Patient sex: M
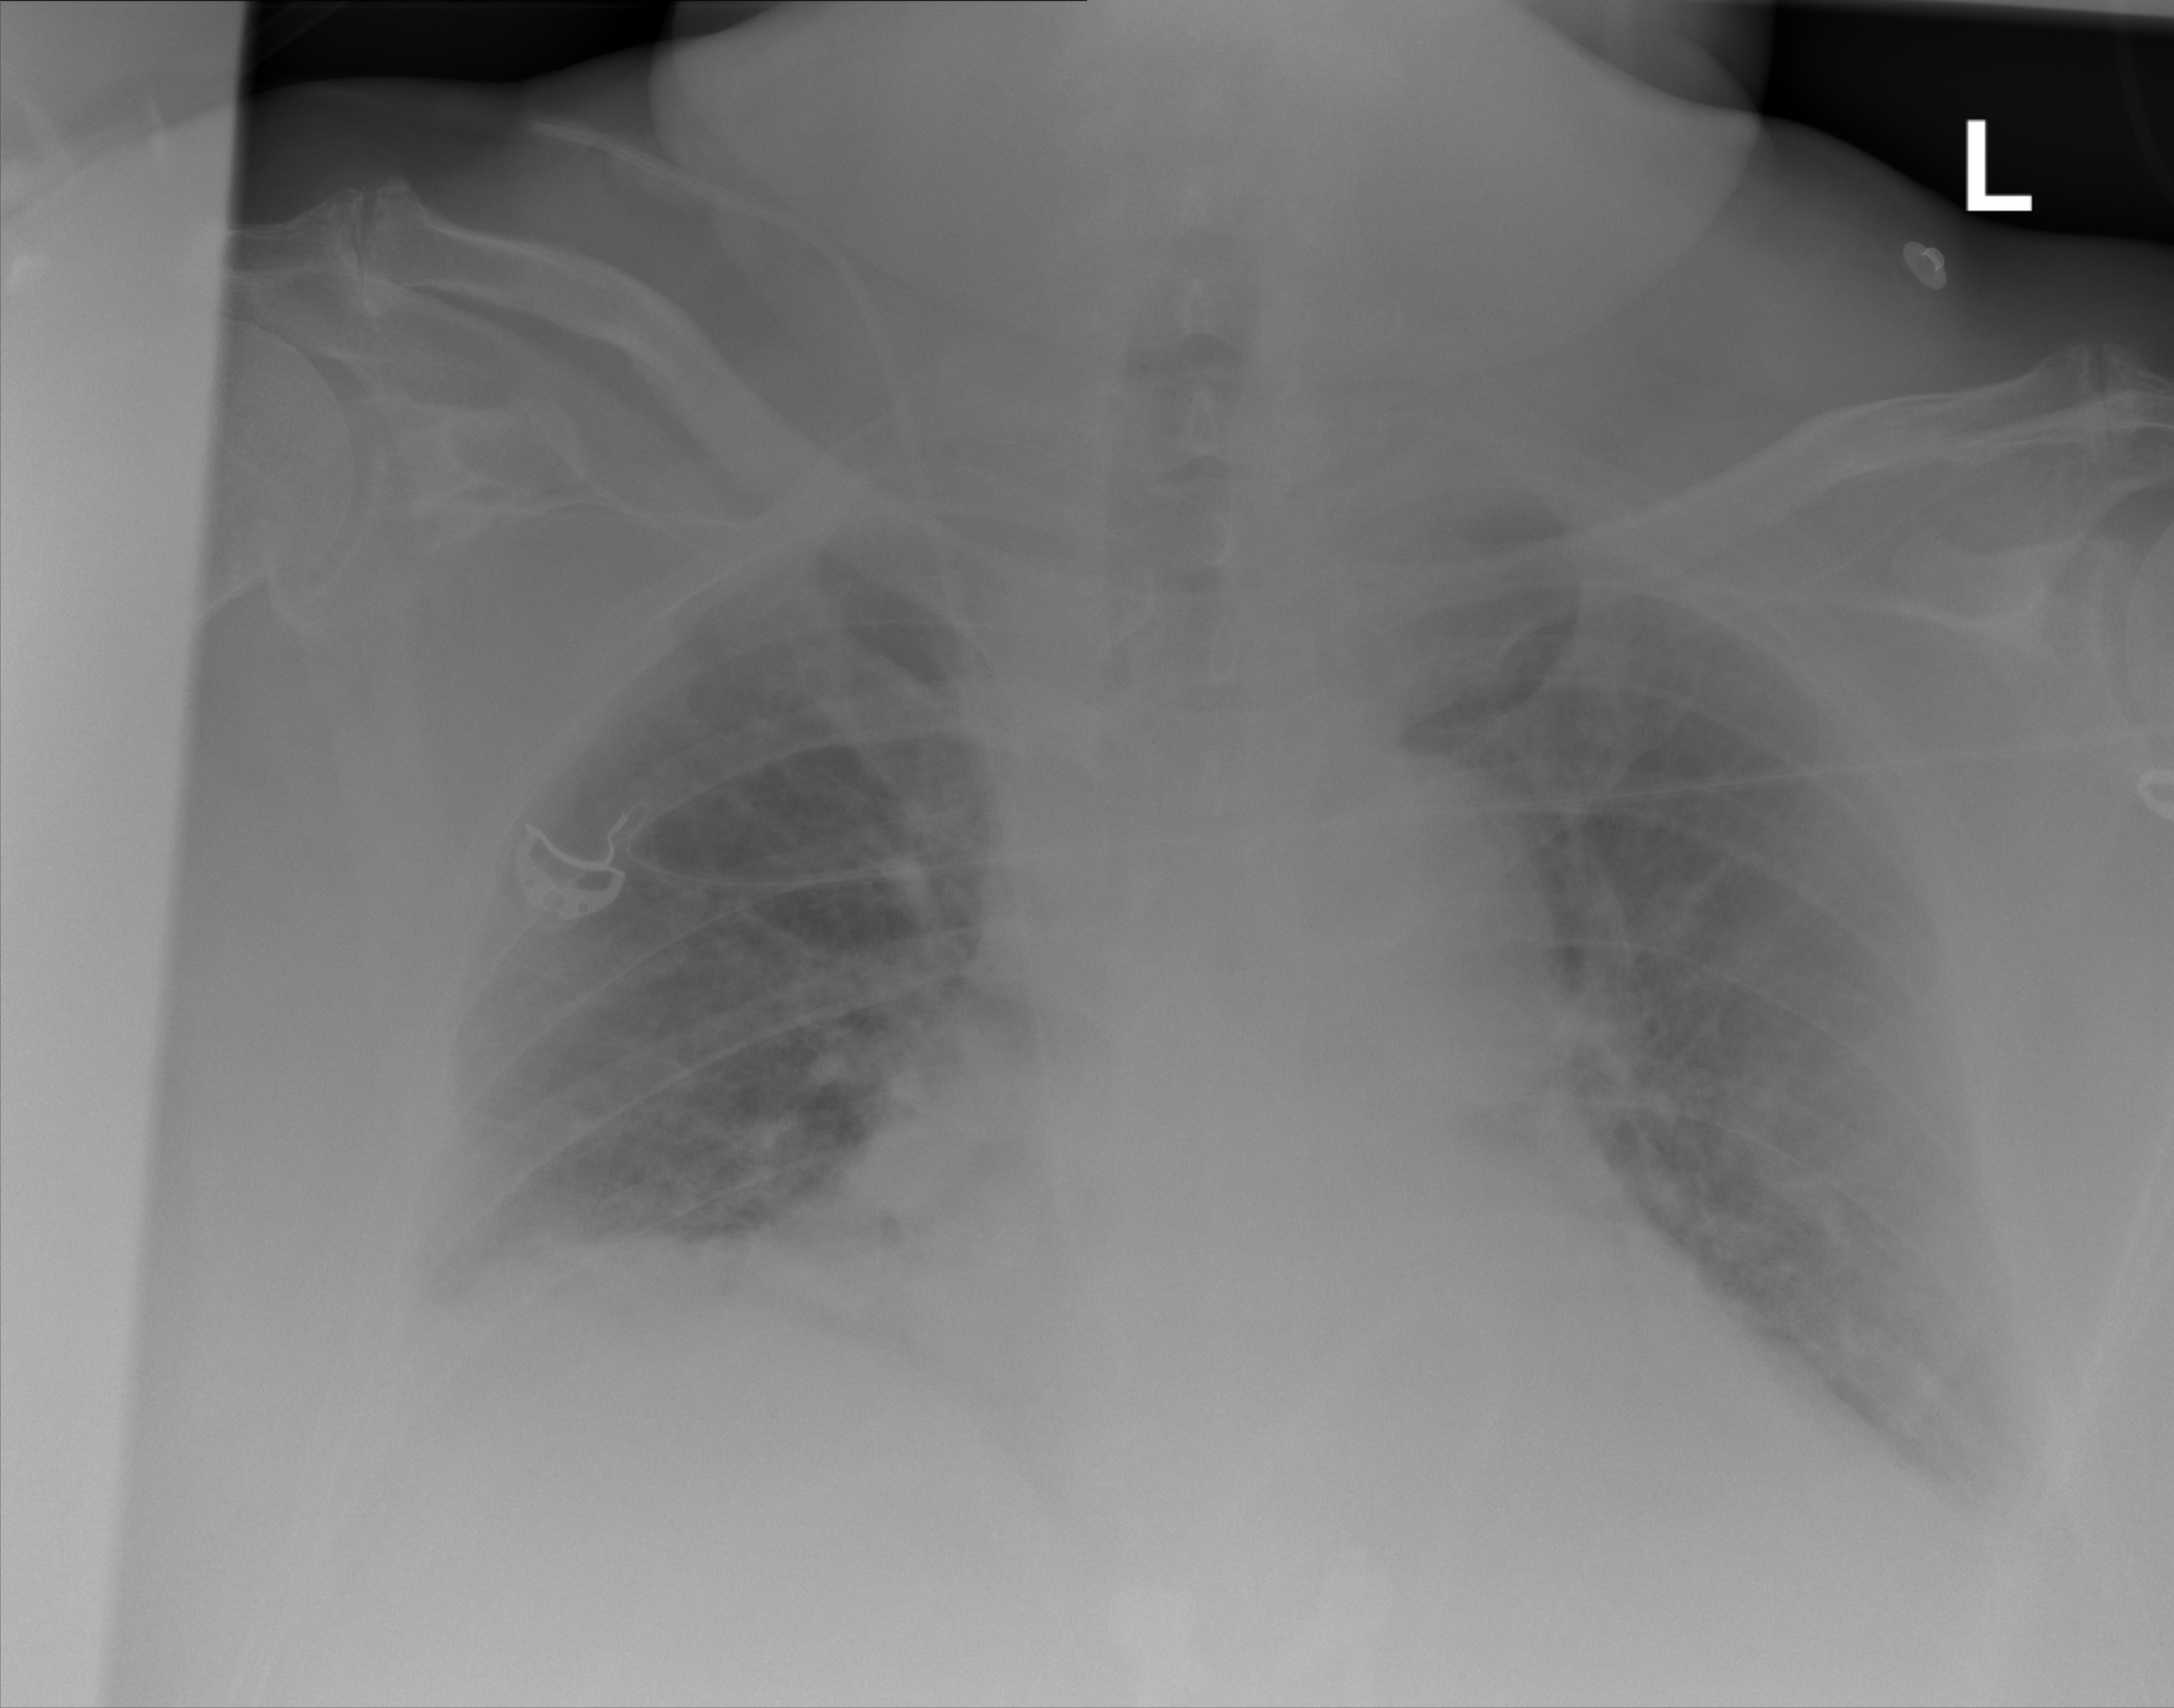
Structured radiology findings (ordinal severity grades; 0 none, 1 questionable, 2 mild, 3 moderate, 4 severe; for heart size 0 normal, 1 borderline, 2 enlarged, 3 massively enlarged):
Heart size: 2
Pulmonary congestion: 0
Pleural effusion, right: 2
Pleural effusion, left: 2
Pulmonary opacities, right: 0
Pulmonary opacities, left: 0
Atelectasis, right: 2
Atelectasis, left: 2